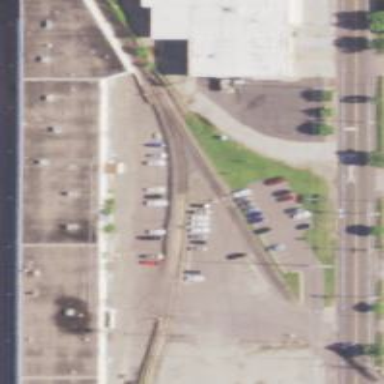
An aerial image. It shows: Railway crossing.